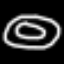
Label: donut